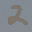
Label: 2